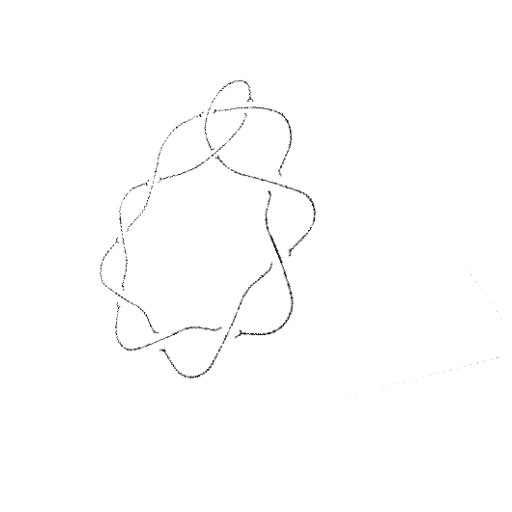
Crossing number: 10